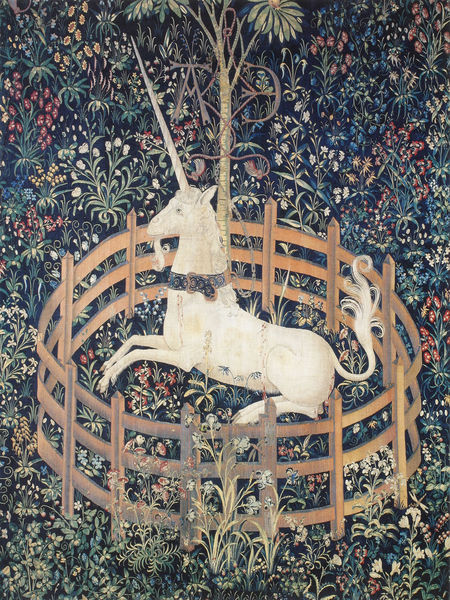
Titel: Die Jagd des Einhorns als Liebhaber
Institution: New York, The Metropolitan Museum of  Art
Schlagwörter: baum, blau, weiß, grün, ausschnitt, blumen, holz, blüten, wiese, zaun, ornament, teppich, bart, horn, feld, gatter, pflanzen, kreis, pferd, rund, früchte, garten, ranken, mähne, schweif, liegen, halsband, kette, naiv, jugendstil, dekor, floral, ornamente, deutsch, liegend, pfahl, deko, gefangen, üppig, mittelalter, fabelwesen, lilien, filigran, pferch, dekorativ, gewebt, einhorn, gehege, angebunden, tappisserie, omega, alpha